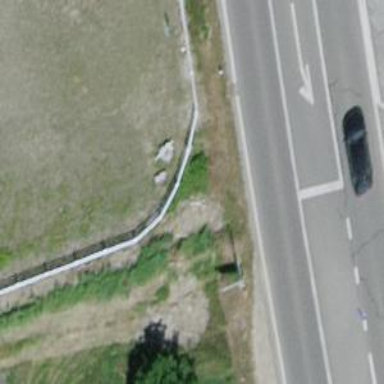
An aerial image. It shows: Culvert tunnel under drain waterway.